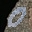
Label: 0